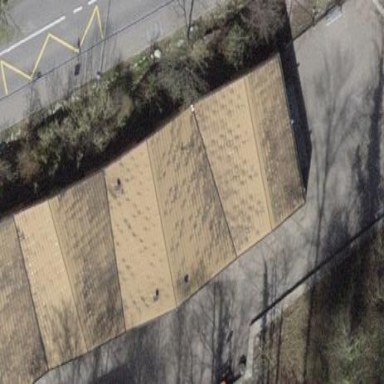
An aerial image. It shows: School building with saltbox roof shape.